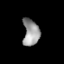
Tissue: lung
Cell type: Endothelial cells
Senescence score: 0.5419
Nuclear area (px): 425
Mean DAPI intensity: 153.673